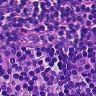
Metastatic tissue present: no